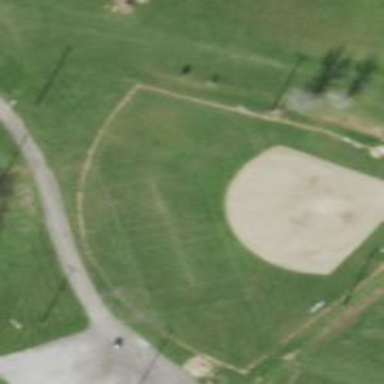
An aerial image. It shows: Baseball pitch for leisure land activities.